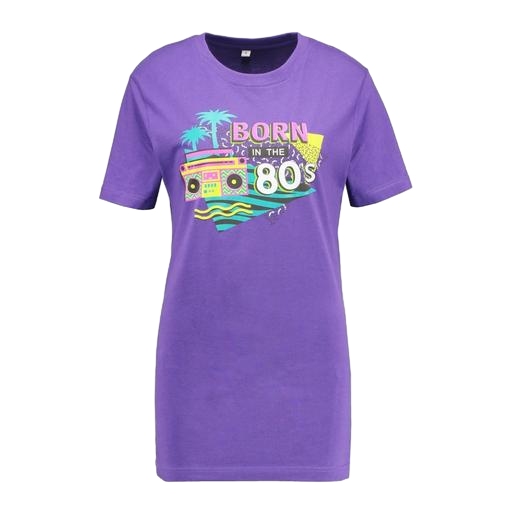
purple graphic tee, purple short-sleeve tee, purple tee, white background